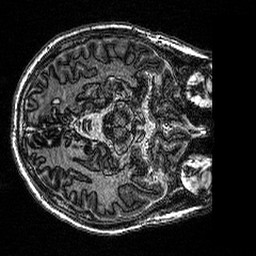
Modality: MP2RAGE
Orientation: axial
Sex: male
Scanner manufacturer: siemens
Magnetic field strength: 3 T
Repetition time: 5 s
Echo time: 0.00292 s